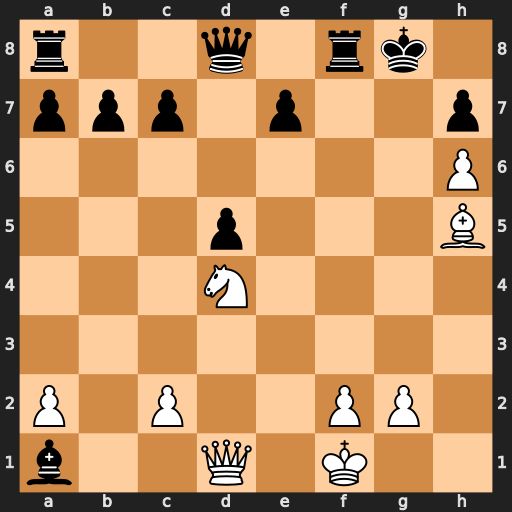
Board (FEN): r2q1rk1/ppp1p2p/7P/3p3B/3N4/8/P1P2PP1/b2Q1K2
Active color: w
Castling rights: -
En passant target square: -
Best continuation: Qg4+ Kh8 Qg7#